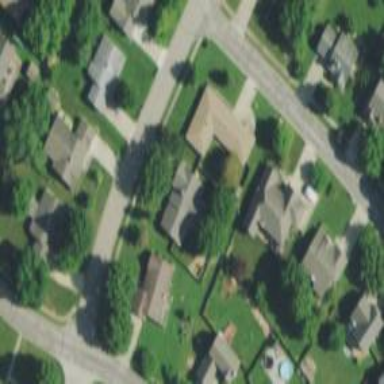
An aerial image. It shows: Residential area consisting of single-family homes.